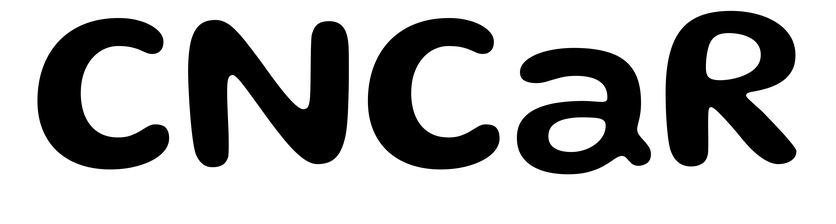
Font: Gluten_Medium